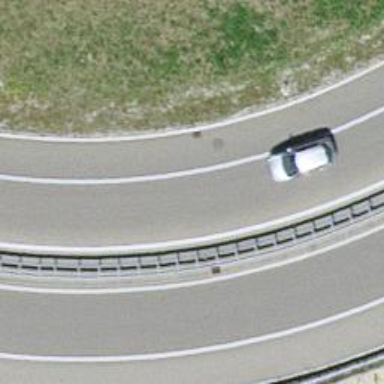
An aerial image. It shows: Motorway link.